Aerial crown-view tile of a tropical tree (Barro Colorado Island, Panama), acquired 20240716:
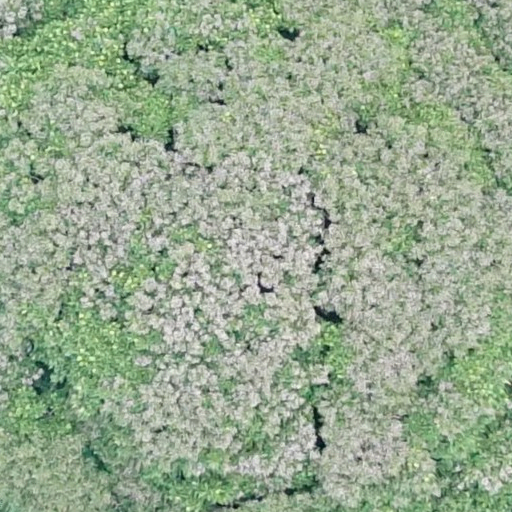
Species: Dipteryx oleifera
GBIF accepted scientific name: Dipteryx oleifera
Crown area: 721.808 m²